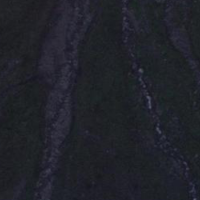
EUNIS habitat code: 23
Species observed at this site:
Hedysarum hedysaroides